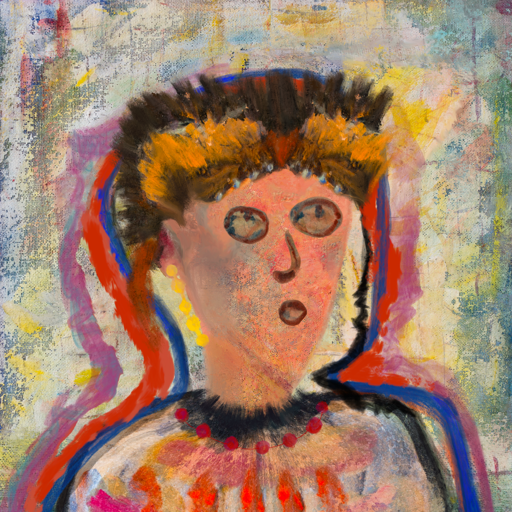
Background: Irani, Head And Neck Side: Irani, Face Side: Orphan, Bust: Childish, Hair Side: Experience, Head Accessory: Gypsy_Queen, Second Necklace: Blank, Necklace: Irani_3, Baby: Blank